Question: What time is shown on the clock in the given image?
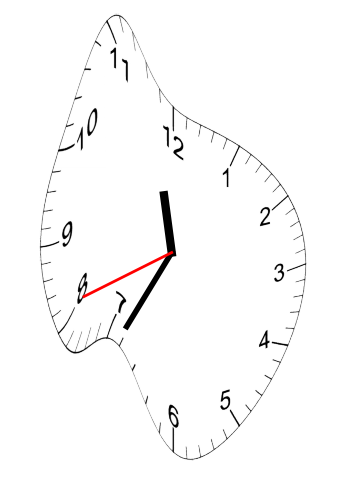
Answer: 11:34:41